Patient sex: M
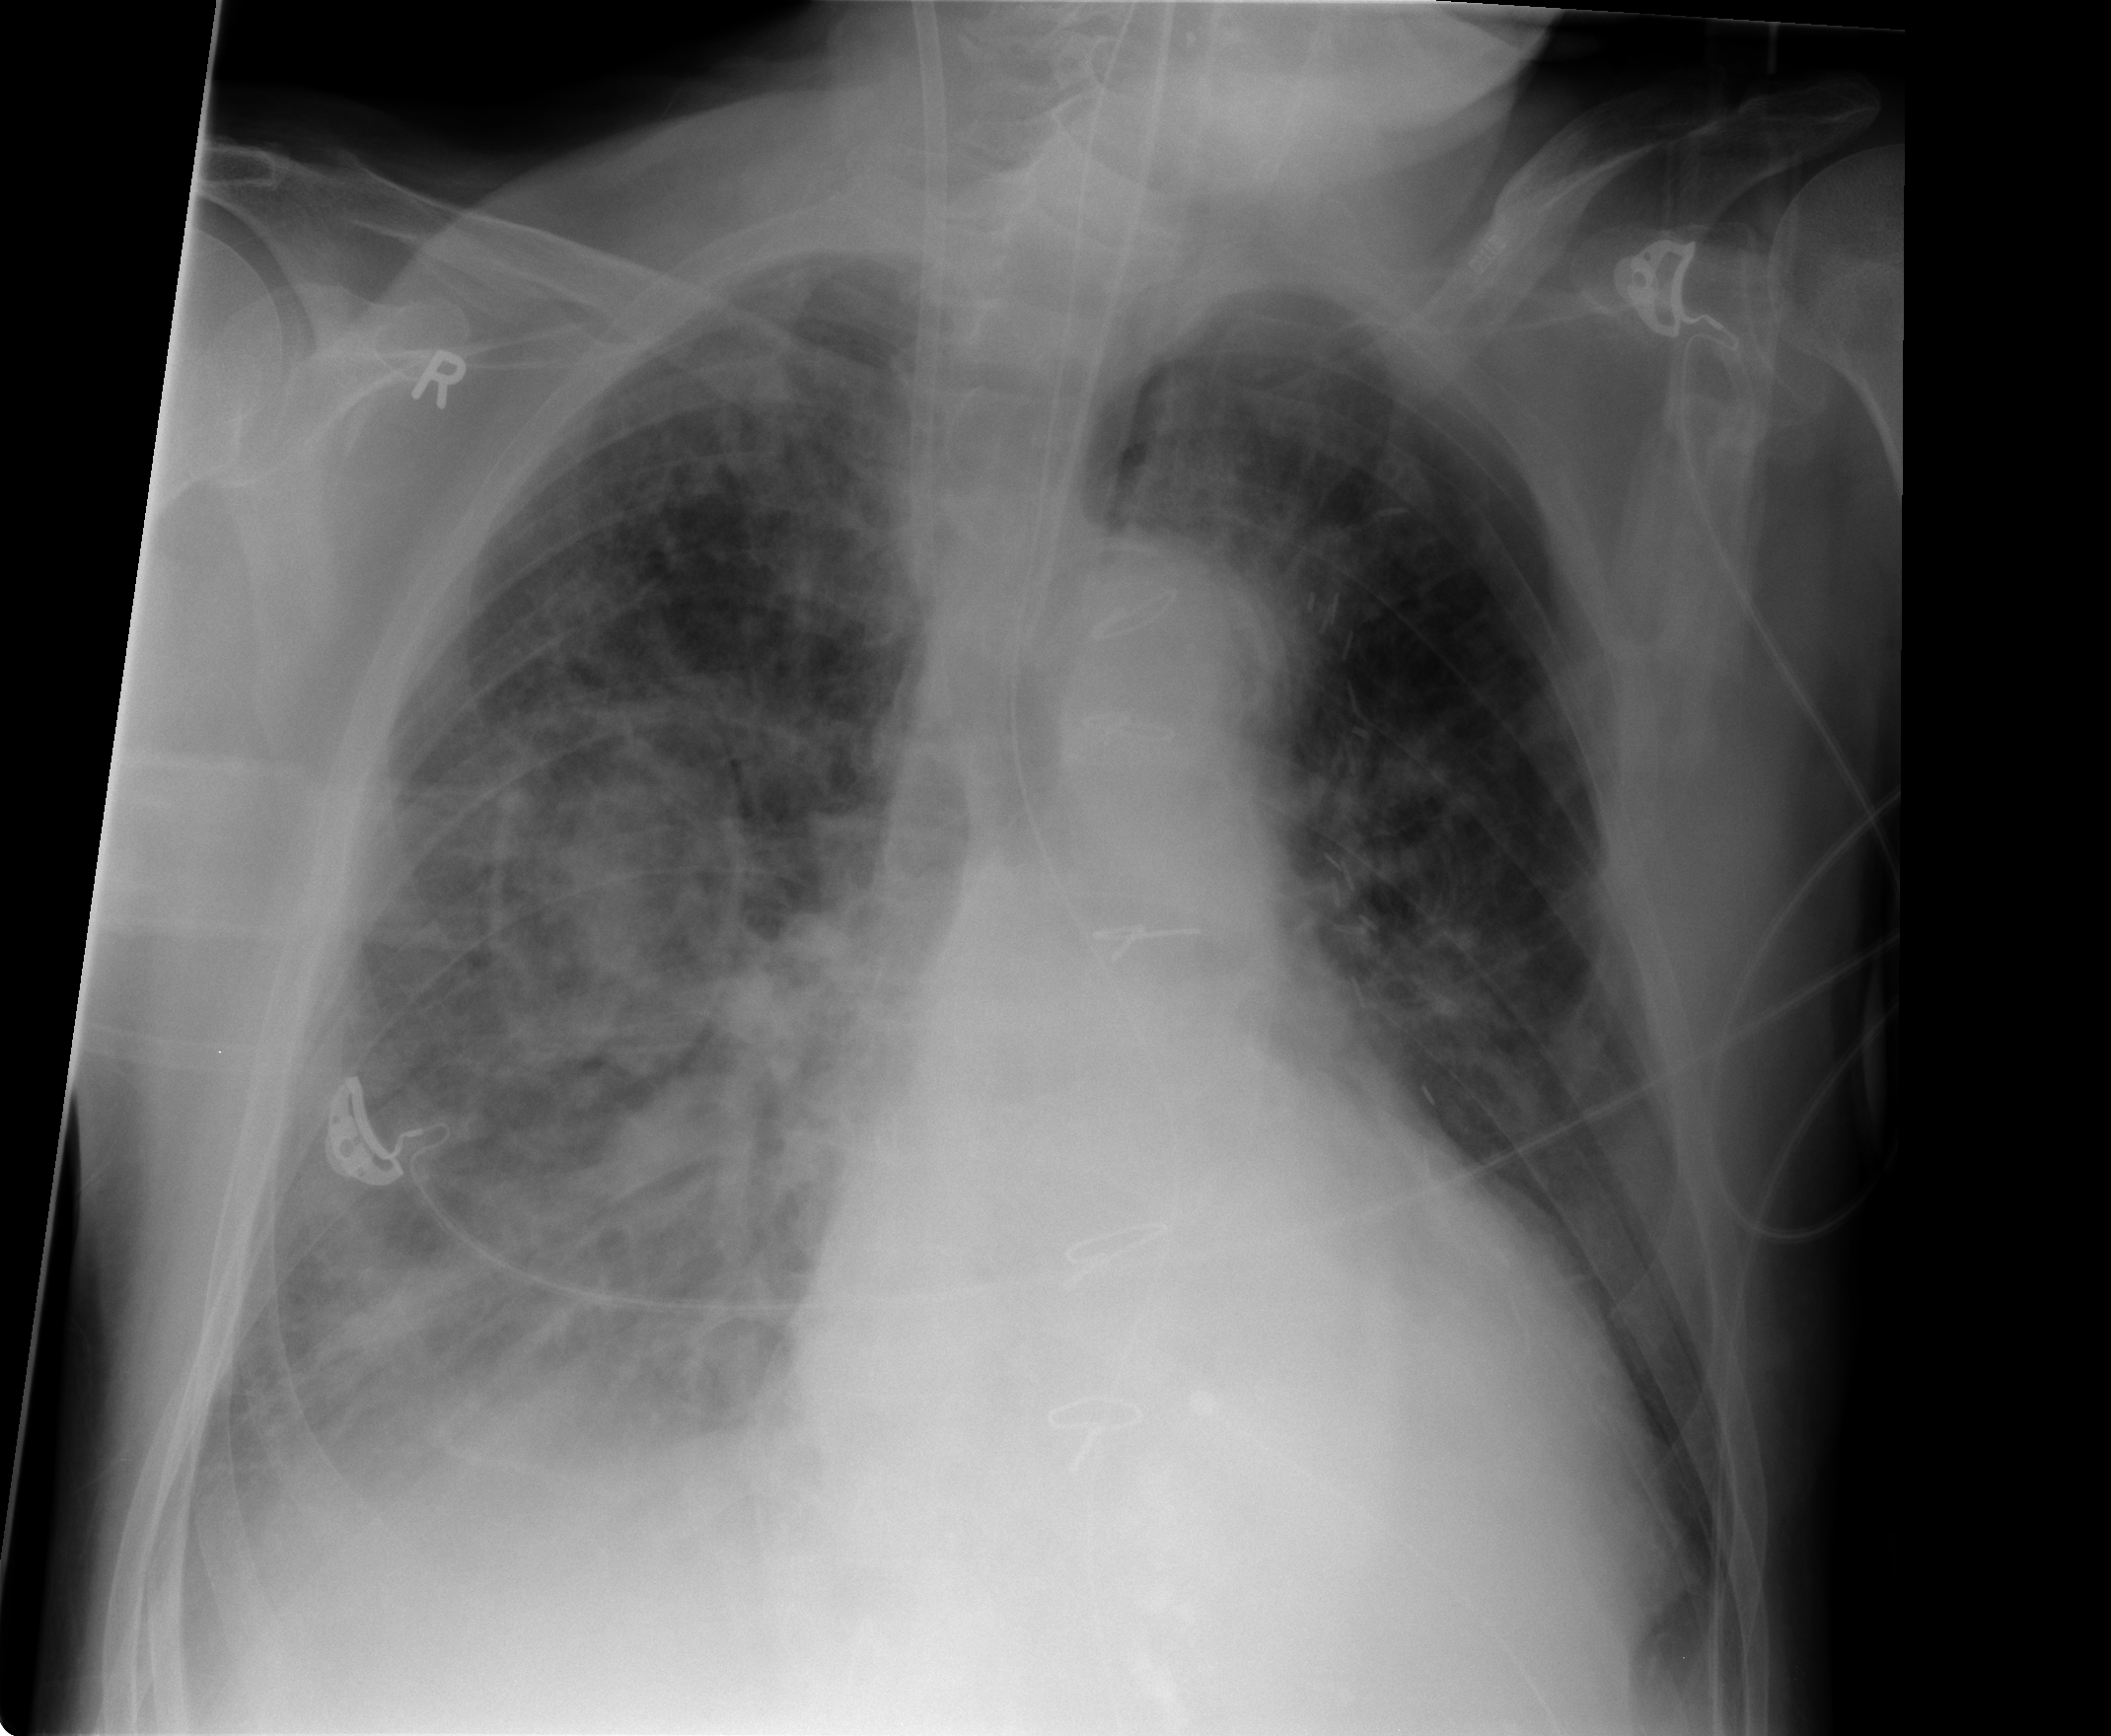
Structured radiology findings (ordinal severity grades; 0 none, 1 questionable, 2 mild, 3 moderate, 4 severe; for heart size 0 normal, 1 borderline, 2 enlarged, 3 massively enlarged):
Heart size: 3
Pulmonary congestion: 3
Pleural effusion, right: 2
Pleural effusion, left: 1
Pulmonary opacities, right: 3
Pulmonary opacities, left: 2
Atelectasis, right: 2
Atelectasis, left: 2